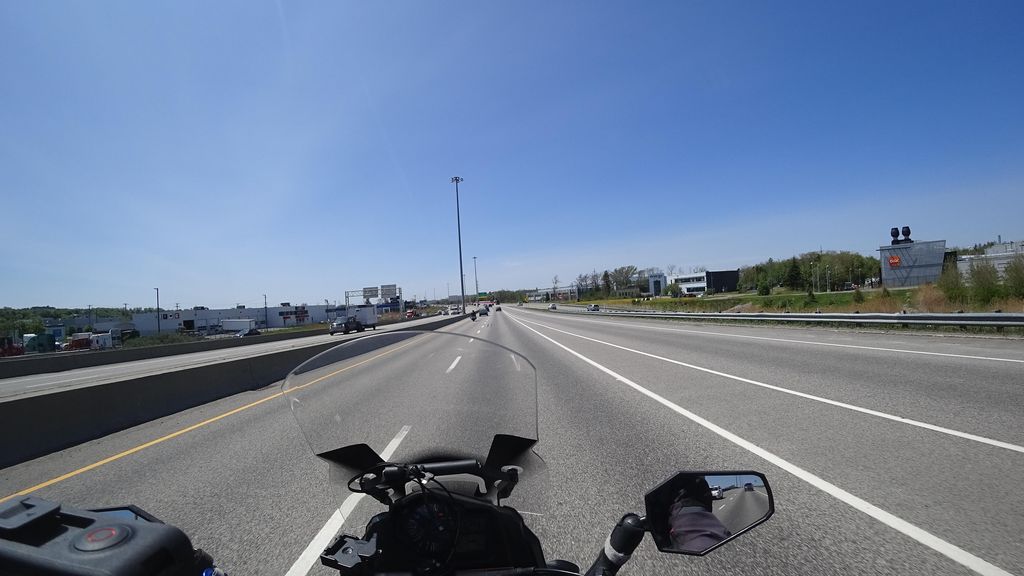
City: quebec_city